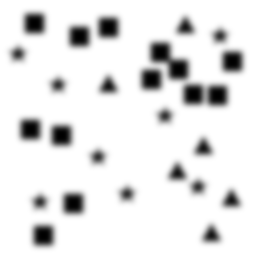
Squares: 13
Triangles: 6
Stars: 8
Total shapes: 27